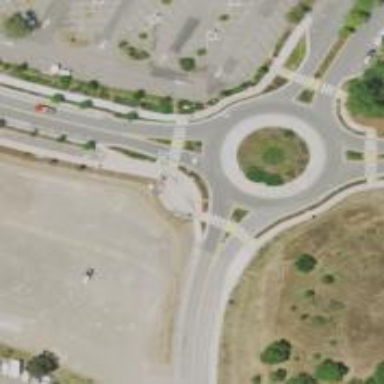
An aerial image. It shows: Tertiary road with asphalt surface leading to roundabout.